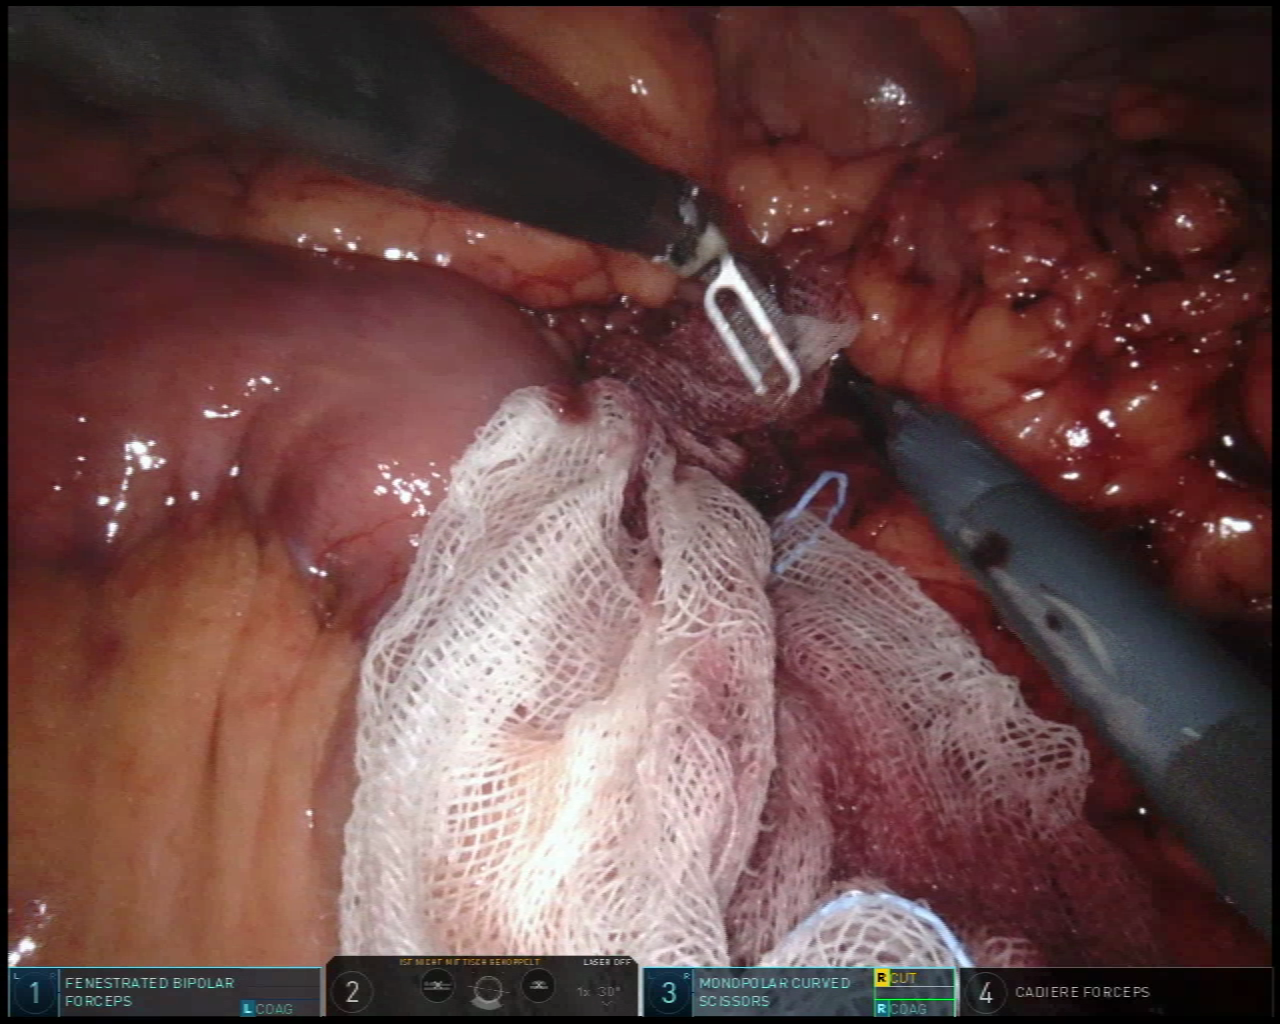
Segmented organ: small_intestine
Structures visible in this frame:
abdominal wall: no
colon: yes
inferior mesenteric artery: no
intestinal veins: no
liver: no
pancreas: no
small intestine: yes
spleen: no
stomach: no
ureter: no
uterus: no
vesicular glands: no